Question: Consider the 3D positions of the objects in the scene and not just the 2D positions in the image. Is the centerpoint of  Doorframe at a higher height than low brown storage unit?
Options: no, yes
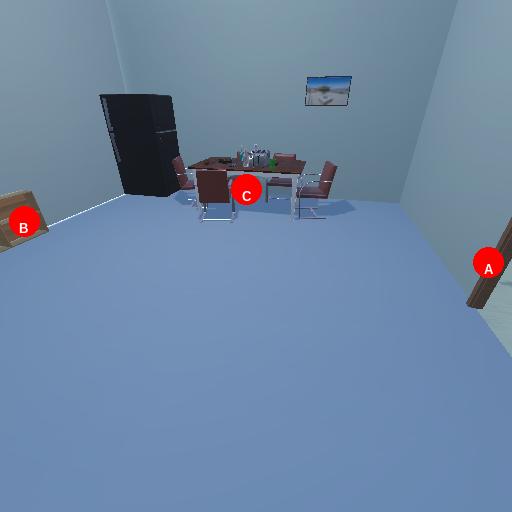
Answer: no